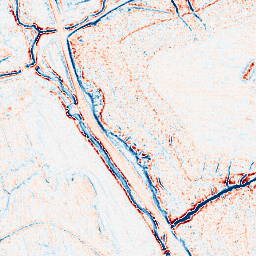
Category: edge_preserving
Decomposition family: anisotropic_diffusion
Decomposition parameters: iterations: 5
kappa: 50
gamma: 0.2
Upsampling method: sinc_blackman
Upsampling parameters: scale: 2
kernel_size: 4
Upsampling scale: 2